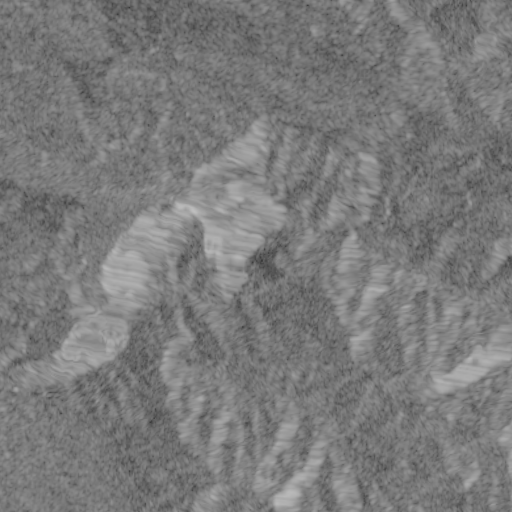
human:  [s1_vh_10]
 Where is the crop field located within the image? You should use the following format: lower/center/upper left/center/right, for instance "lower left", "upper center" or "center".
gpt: The crop field is located in the upper left of the image.
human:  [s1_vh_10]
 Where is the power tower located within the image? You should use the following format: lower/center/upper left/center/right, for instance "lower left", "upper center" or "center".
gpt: The power tower is located in the upper center of the image.
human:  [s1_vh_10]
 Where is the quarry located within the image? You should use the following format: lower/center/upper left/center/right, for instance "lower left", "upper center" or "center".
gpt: The quarry is located in the upper right of the image.
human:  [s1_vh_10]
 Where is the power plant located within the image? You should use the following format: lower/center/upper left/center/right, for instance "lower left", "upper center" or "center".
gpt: There is no power plant in the image.

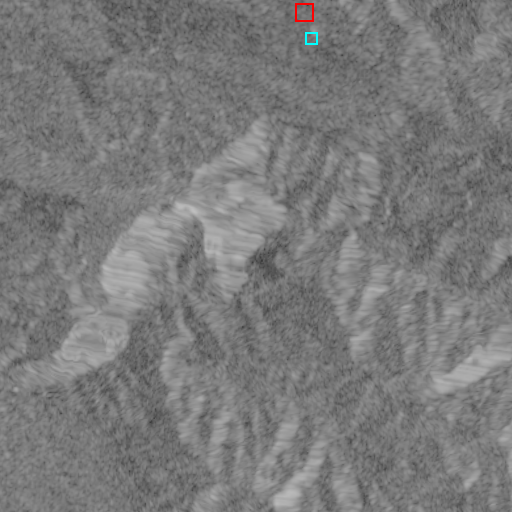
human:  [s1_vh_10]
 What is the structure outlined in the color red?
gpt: The structure outlined in red is a crop field.
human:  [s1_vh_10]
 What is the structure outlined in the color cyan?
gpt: The structure outlined in cyan is a parking lot.
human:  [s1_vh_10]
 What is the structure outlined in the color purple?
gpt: There is no purple outline.